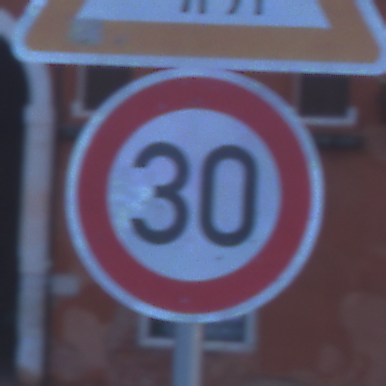
Verkehrszeichen: Geschwindigkeit30
Zusatzzeichen oben: ViehtriebRechts
Umgebung: Outdoor, Urban
Tageszeit: Dawn
Wetter: PartlyCloudy
Licht: Natural
Jahreszeit: NotSpecified
Kontrast: LowContrast